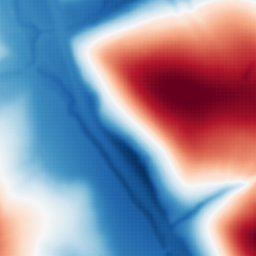
Category: multiscale
Decomposition family: dog_multiscale
Decomposition parameters: sigma_ratio: 2
n_scales: 6
base_sigma: 2
Upsampling method: sinc_hamming
Upsampling parameters: scale: 8
kernel_size: 16
Upsampling scale: 8